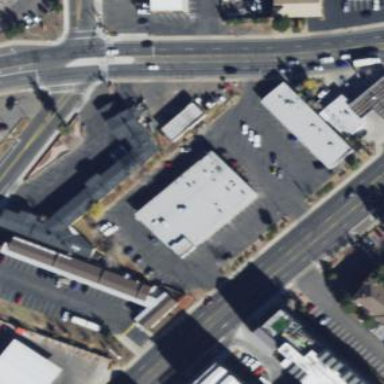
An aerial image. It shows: Retail building.